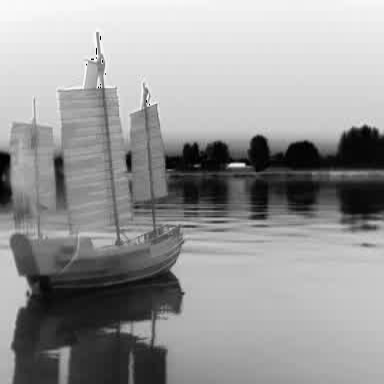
There is a sailboat in the infrared image.